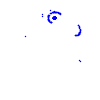
Particle: kaon